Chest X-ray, AP view. Patient: 54 years old, sex M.
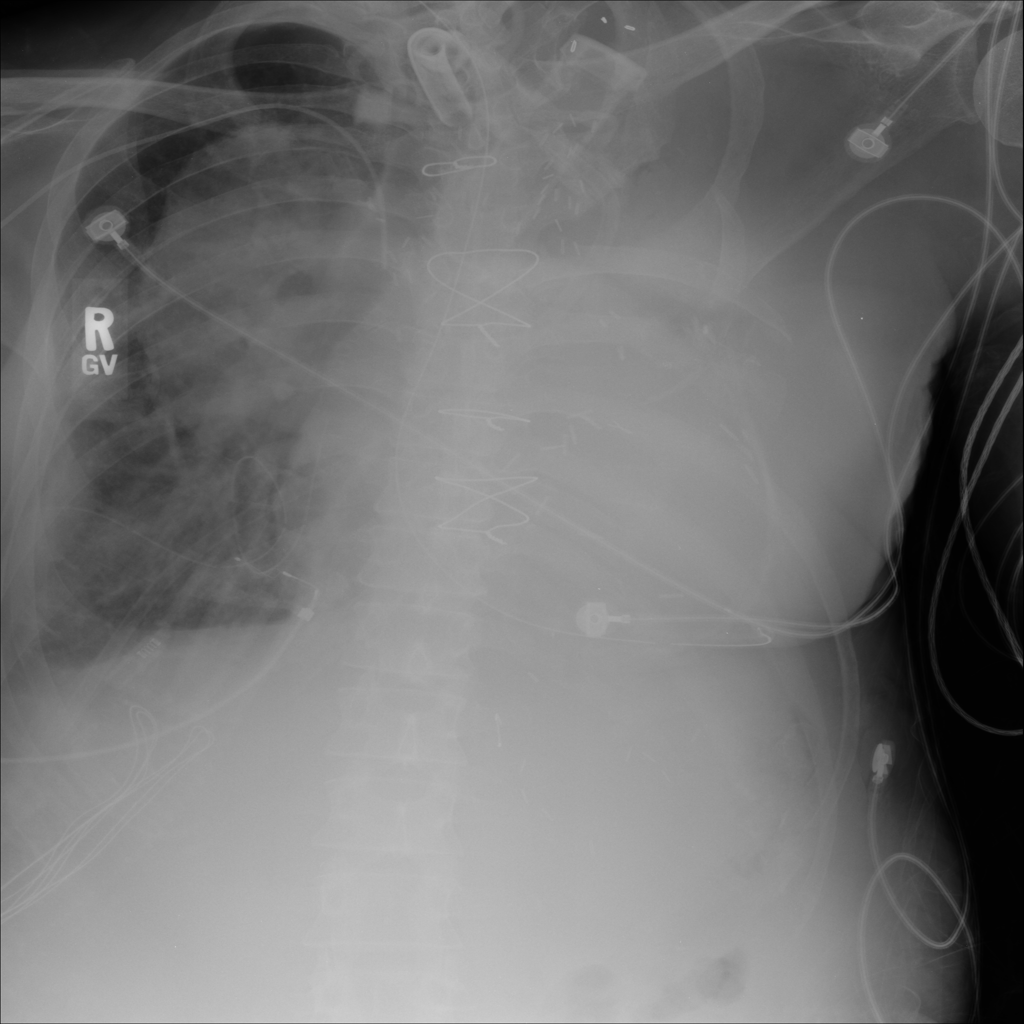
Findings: Atelectasis, Consolidation, Effusion, Mass